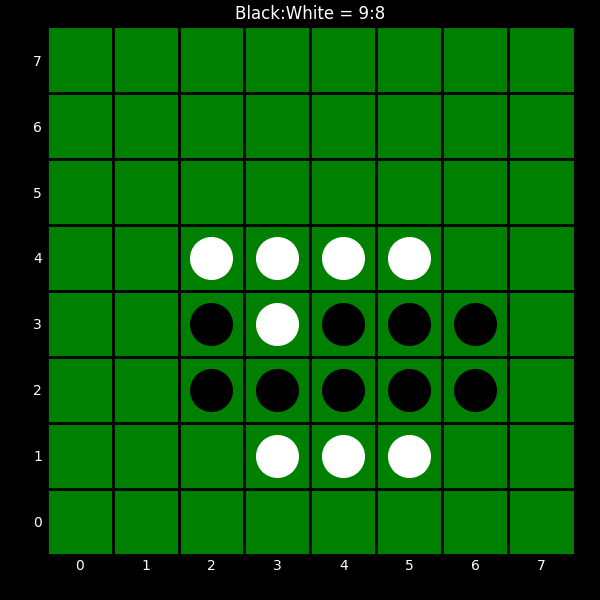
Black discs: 9
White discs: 8